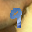
Label: 9